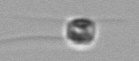
Label: Chaetoceros_danicus